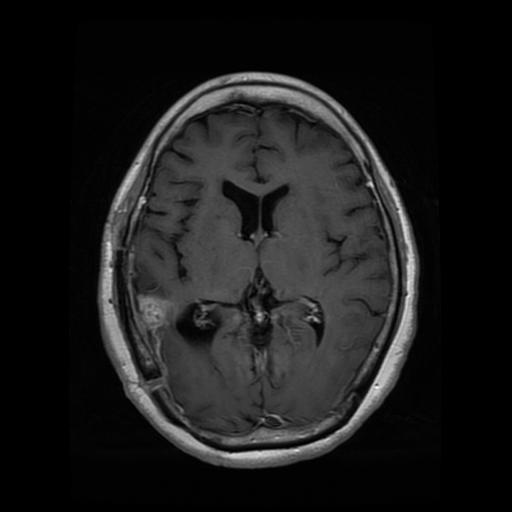
Label: glioma